Aerial crown-view tile of a tropical tree (Barro Colorado Island, Panama), acquired 20241014:
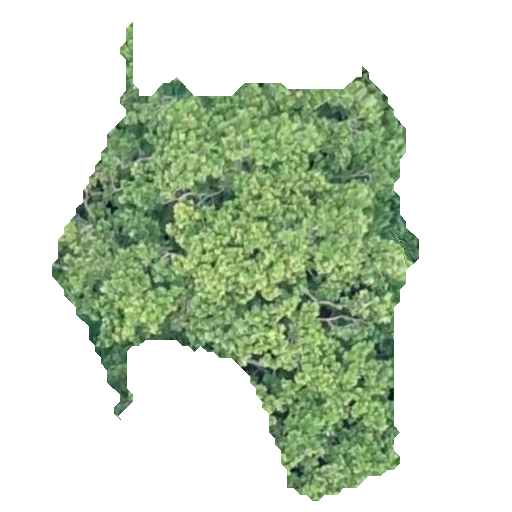
Species: Anacardium excelsum
GBIF accepted scientific name: Anacardium excelsum
Crown area: 155.327 m²